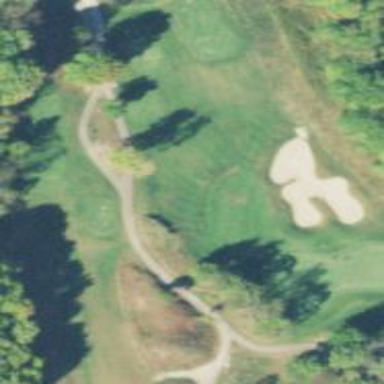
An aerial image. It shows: Grassy area designated as golf fairway.